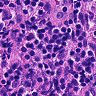
Metastatic tissue present: no